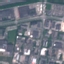
Land use / land cover: Industrial